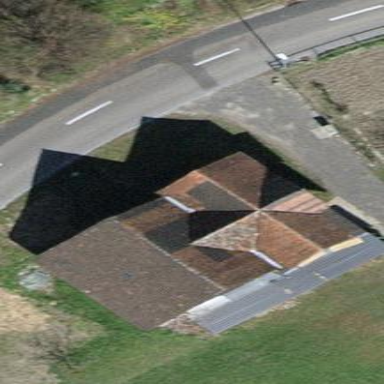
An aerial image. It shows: Simple house.